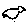
Label: bird